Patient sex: M
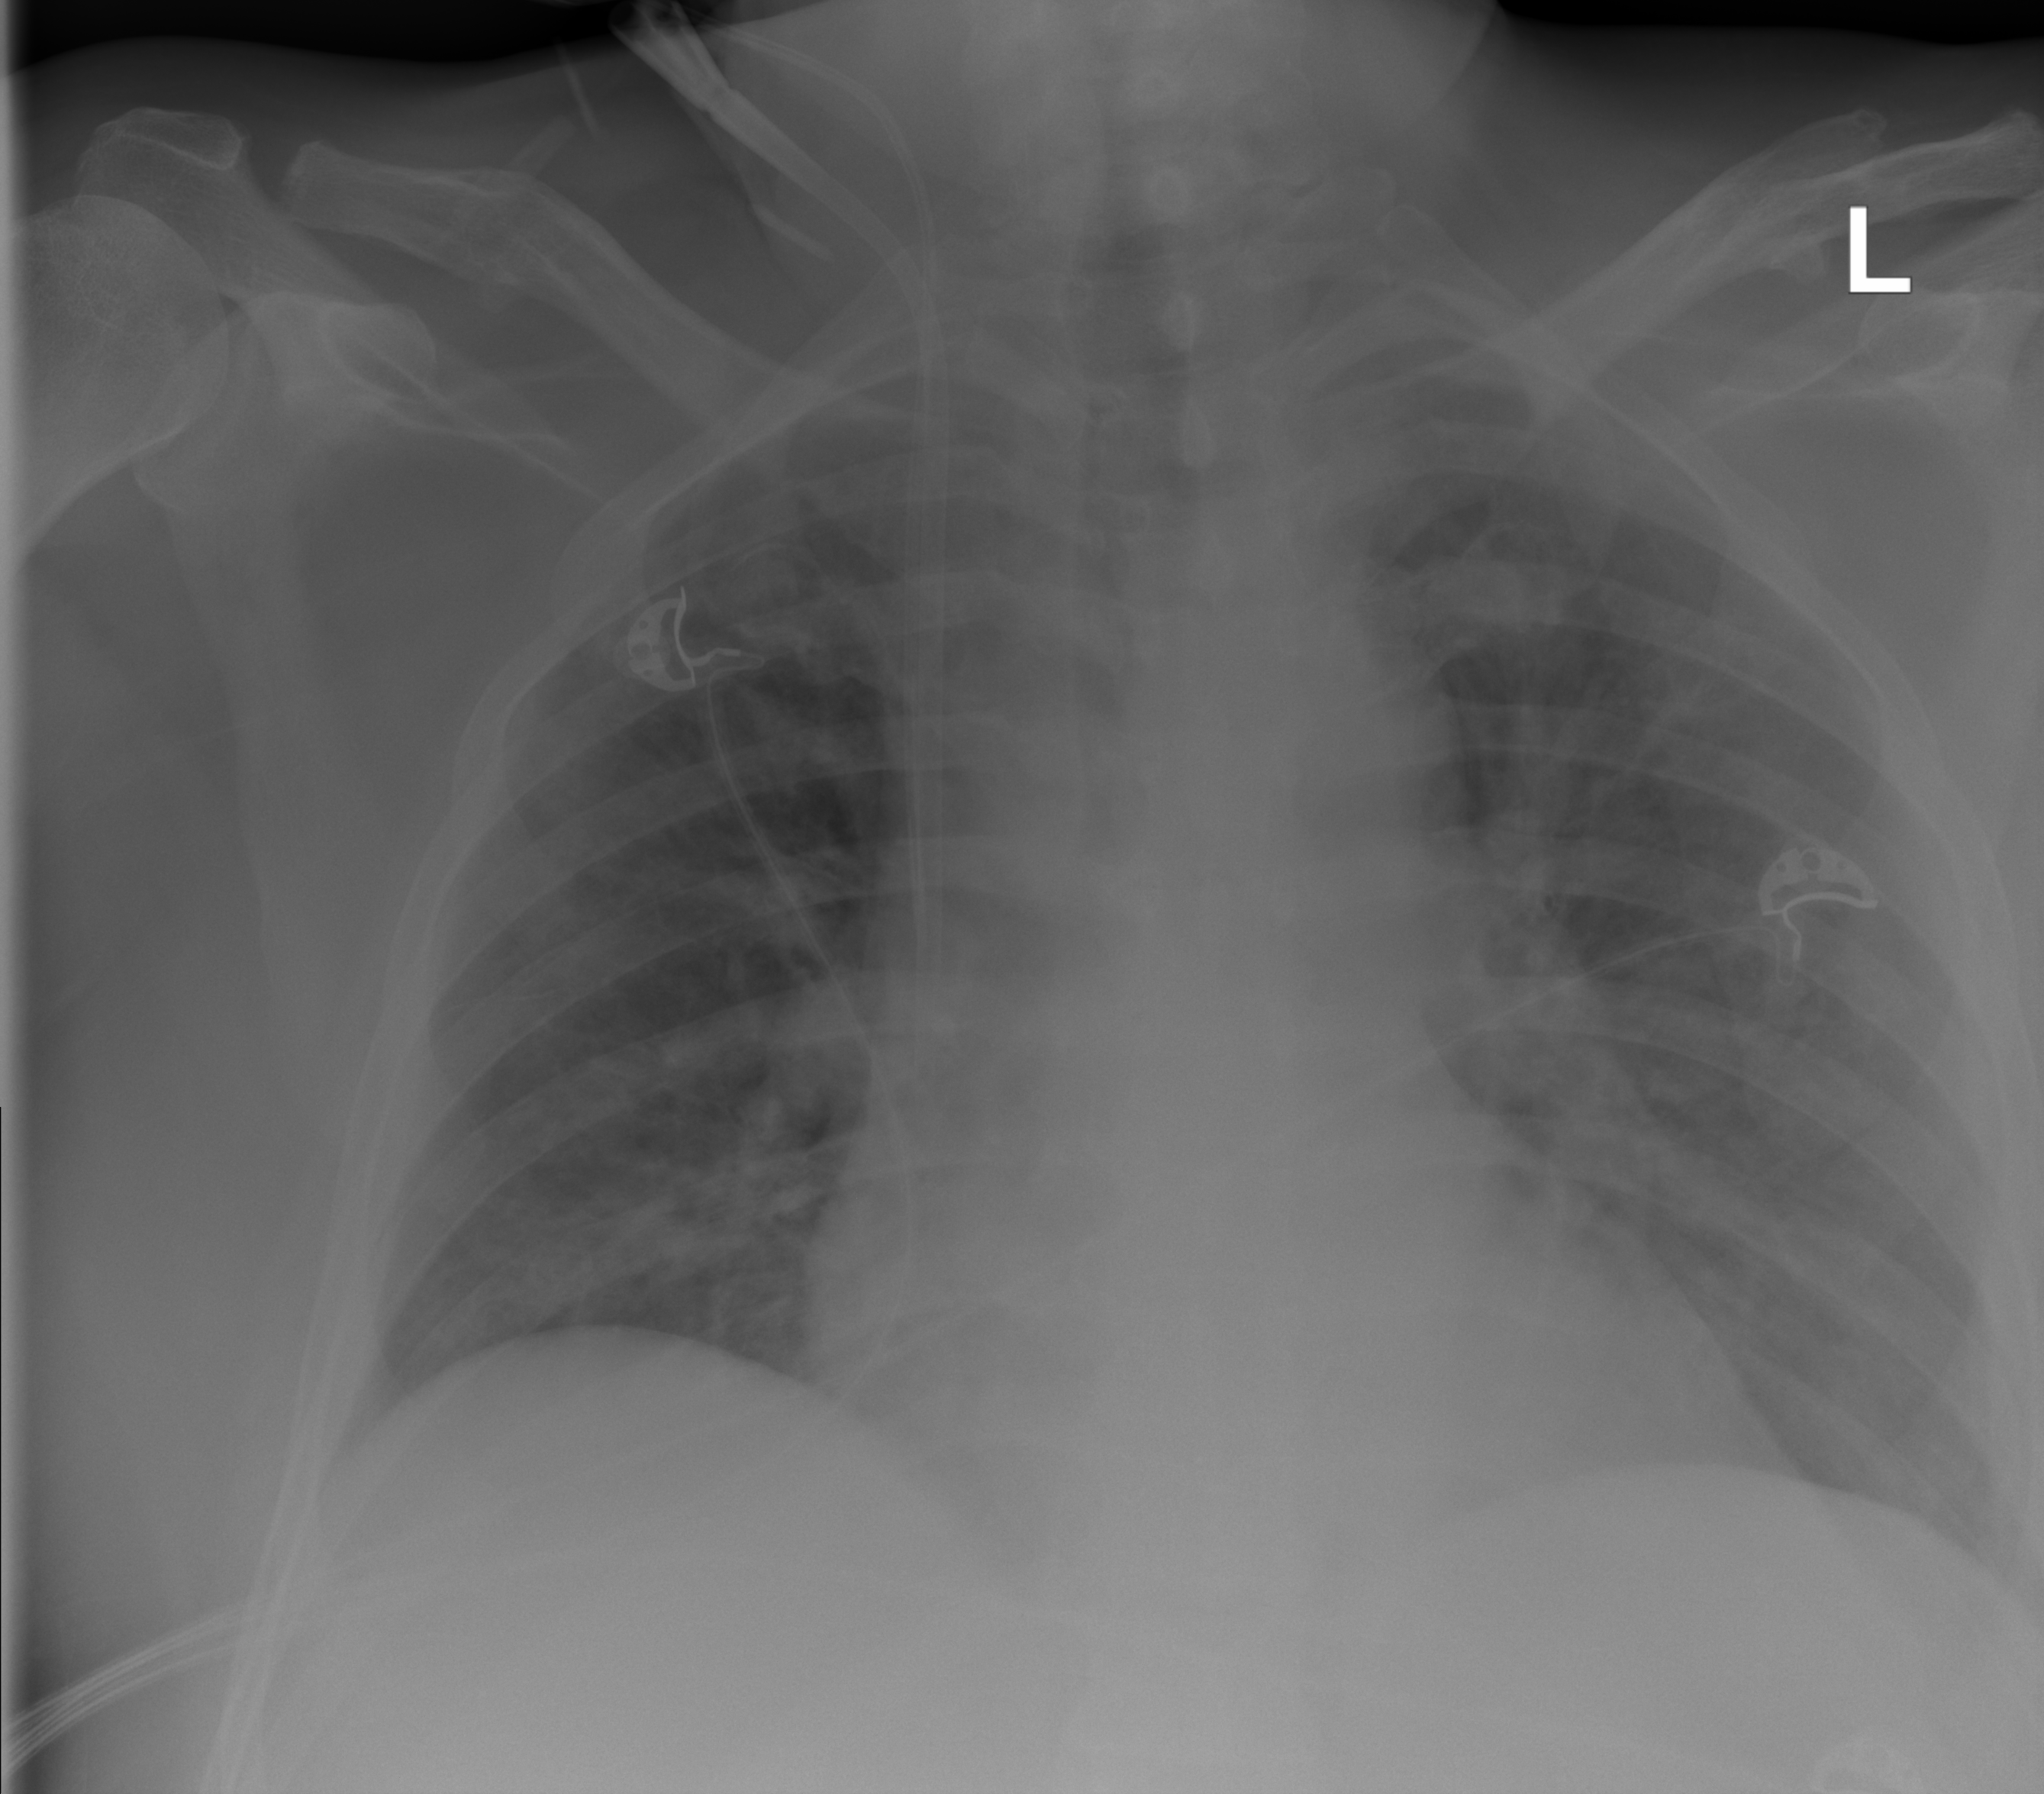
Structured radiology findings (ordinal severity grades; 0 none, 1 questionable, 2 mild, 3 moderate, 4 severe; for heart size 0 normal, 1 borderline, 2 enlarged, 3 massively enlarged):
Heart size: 0
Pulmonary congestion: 0
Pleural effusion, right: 0
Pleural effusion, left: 0
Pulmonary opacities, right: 0
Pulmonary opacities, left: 0
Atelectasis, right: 0
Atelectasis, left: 0